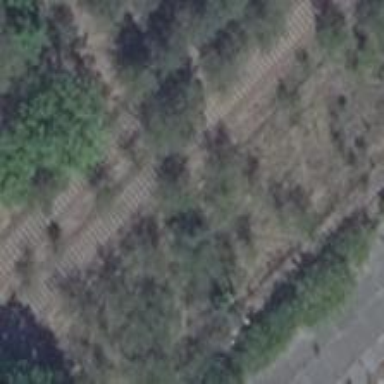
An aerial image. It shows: Abandoned railway.